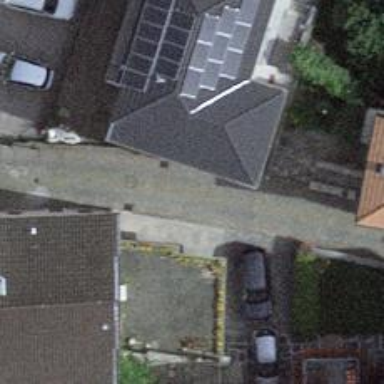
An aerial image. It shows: Residential road with sett surface.